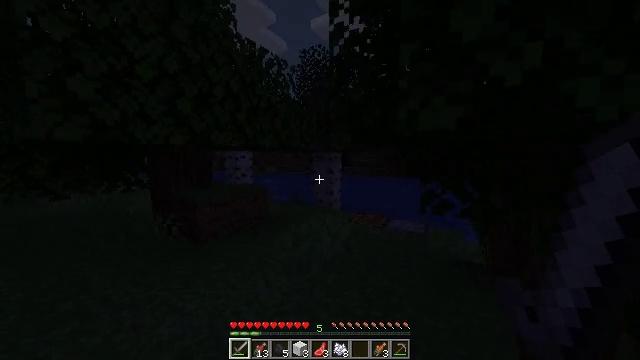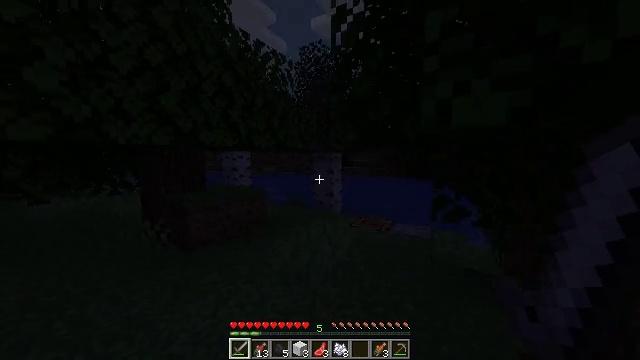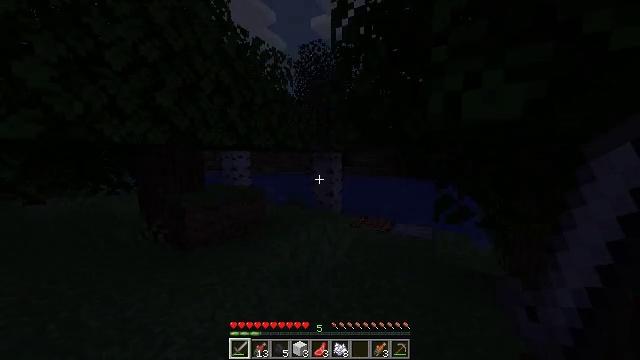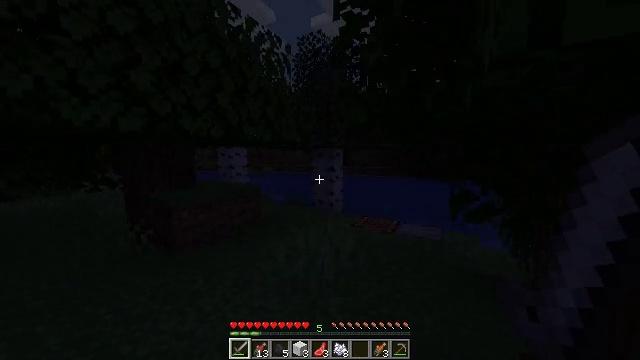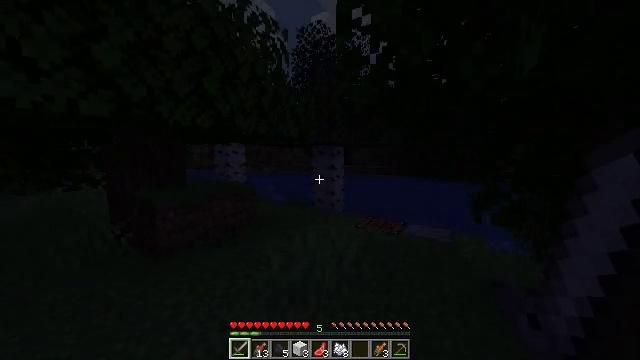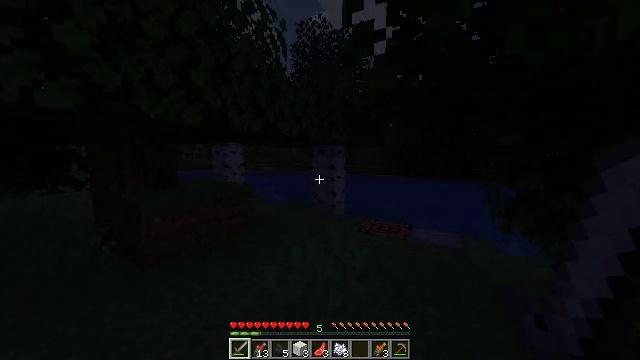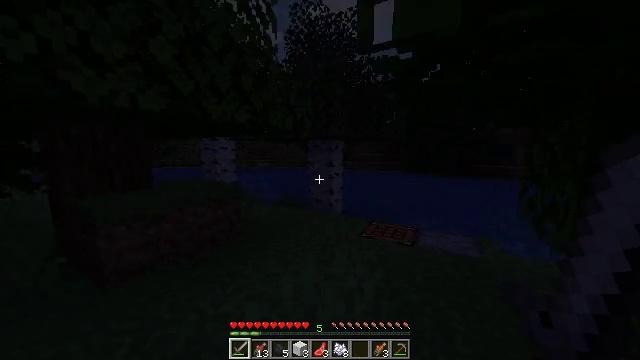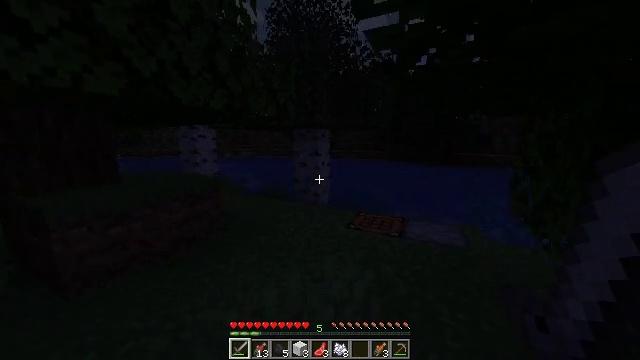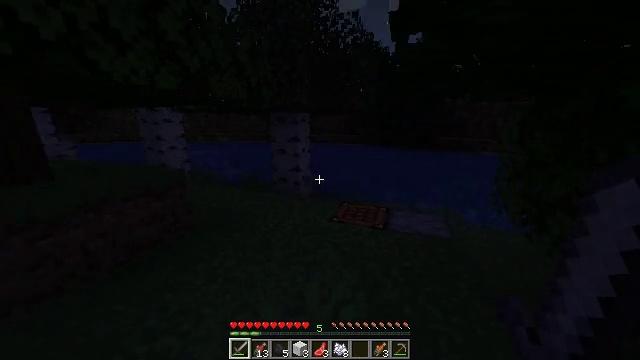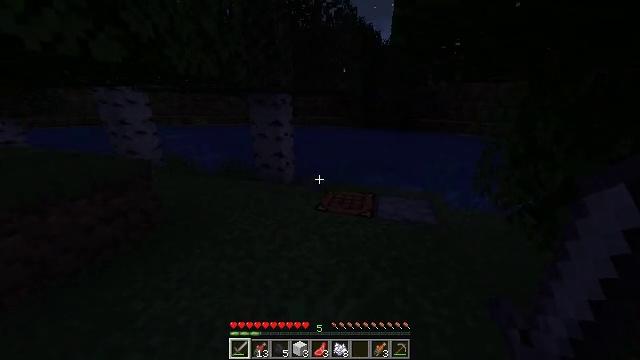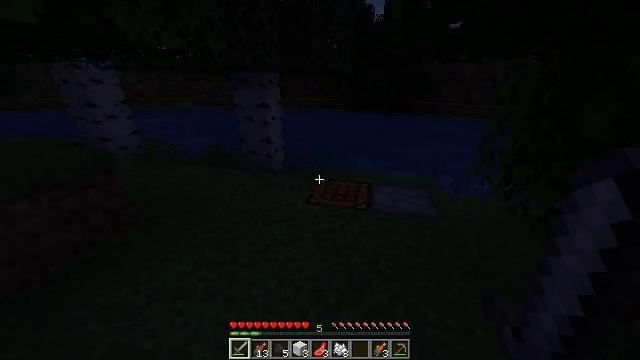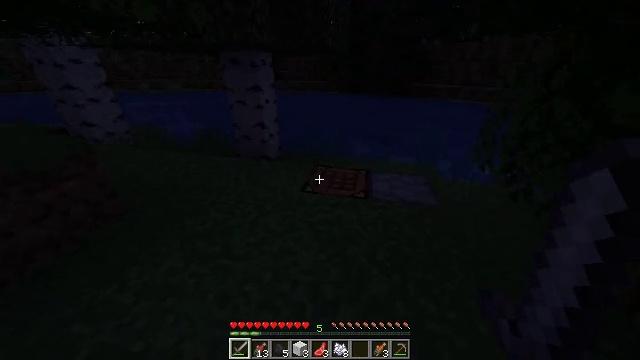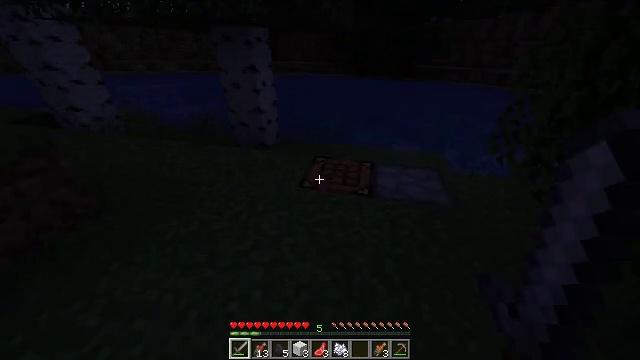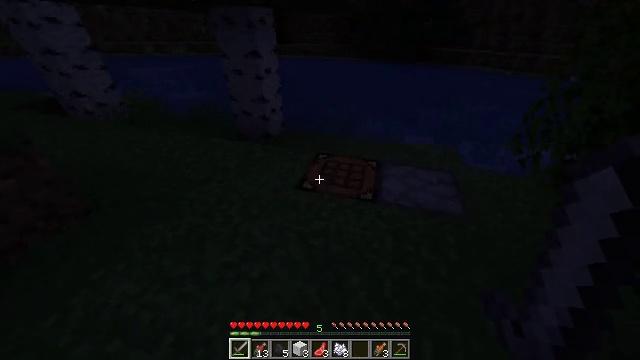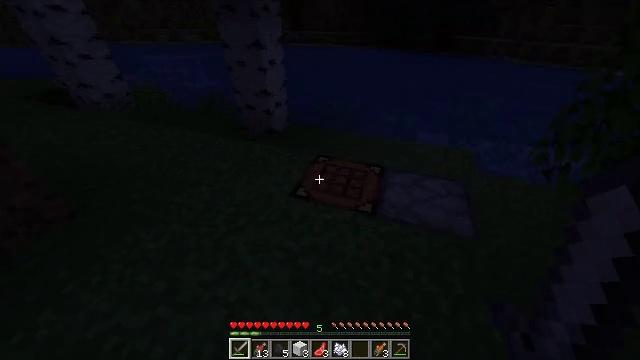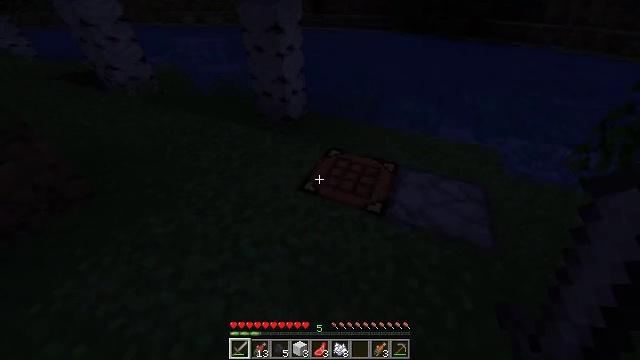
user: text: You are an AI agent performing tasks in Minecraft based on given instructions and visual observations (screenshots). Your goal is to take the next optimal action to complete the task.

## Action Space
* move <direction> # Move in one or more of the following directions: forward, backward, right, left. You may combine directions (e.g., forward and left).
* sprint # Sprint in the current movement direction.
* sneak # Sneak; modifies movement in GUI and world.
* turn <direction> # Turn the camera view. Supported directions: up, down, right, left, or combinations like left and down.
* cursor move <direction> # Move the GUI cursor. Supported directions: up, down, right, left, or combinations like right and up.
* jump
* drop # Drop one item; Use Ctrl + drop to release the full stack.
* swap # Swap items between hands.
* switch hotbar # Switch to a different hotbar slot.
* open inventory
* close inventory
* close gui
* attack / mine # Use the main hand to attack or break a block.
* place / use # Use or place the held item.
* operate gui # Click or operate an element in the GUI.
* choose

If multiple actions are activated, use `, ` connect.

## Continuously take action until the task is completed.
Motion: motion action
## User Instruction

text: Prepare wool and planks to craft a white bed.
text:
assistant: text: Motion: move forward, jump
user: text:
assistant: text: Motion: move forward, jump
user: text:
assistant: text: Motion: move forward, jump
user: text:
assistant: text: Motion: move forward
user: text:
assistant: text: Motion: move forward
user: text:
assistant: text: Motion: move forward, turn right and down
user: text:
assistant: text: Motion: move forward, turn right and down
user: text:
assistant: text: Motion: move forward, turn right and down
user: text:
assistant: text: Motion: move forward, turn right and down
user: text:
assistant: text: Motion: move forward, turn right and down
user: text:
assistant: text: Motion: move forward, turn right and down
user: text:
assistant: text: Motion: move forward and move right, turn down
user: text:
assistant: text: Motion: move forward and move right, turn left and down
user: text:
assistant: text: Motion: move forward and move right, turn left and down
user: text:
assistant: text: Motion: move forward and move right, turn left and down
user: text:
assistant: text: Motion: move forward and move right, turn left and down
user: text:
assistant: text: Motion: move forward and move right, turn left and down
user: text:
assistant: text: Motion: move forward and move right, turn left and down
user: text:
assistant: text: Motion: move forward and move right, turn left and down
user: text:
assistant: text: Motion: move forward and move right, turn left and down
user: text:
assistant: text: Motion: move forward and move right, turn left and down
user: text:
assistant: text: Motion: move right, turn left and down
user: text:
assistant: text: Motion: move right, turn left
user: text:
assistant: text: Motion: move right, turn left
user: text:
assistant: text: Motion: move right, turn left
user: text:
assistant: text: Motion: move right, turn left
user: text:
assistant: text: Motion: move back and move right, turn left
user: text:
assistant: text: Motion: move back and move right, turn left and up
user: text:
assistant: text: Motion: move back and move right, turn left and up
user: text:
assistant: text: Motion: move back, turn left and up